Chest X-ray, PA view. Patient: 37 years old, sex F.
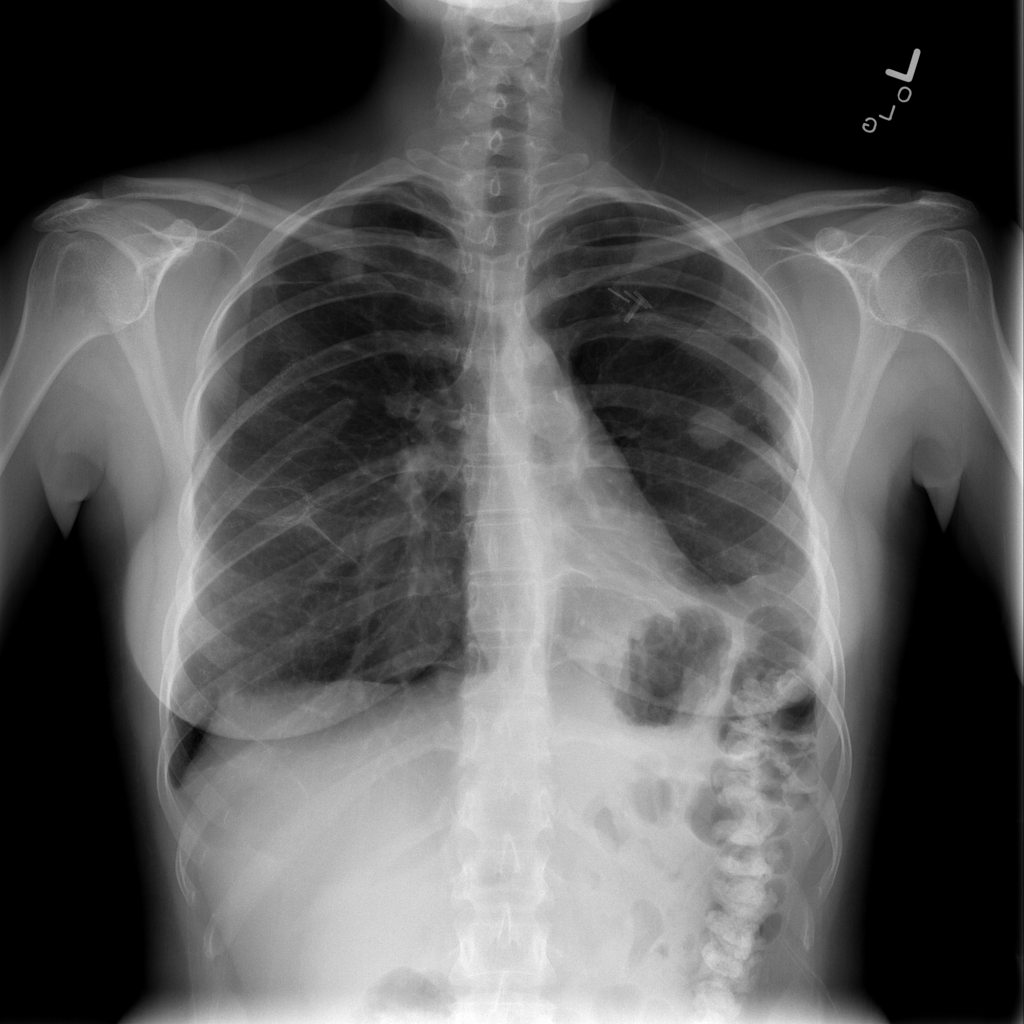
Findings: Mass, Nodule, Pleural_Thickening